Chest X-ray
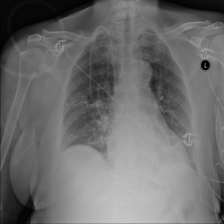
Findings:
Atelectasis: positive
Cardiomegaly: negative
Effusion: negative
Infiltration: negative
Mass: negative
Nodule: negative
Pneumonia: negative
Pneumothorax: negative
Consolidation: negative
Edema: negative
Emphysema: negative
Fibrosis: negative
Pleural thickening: negative
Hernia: negative